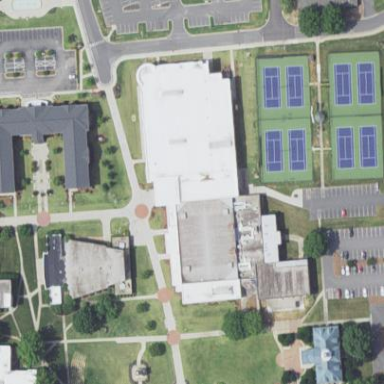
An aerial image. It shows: Building that houses fitness center.